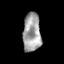
Tissue: skin
Cell type: Epithelial cells
Senescence score: 0.2305
Nuclear area (px): 681
Mean DAPI intensity: 160.62